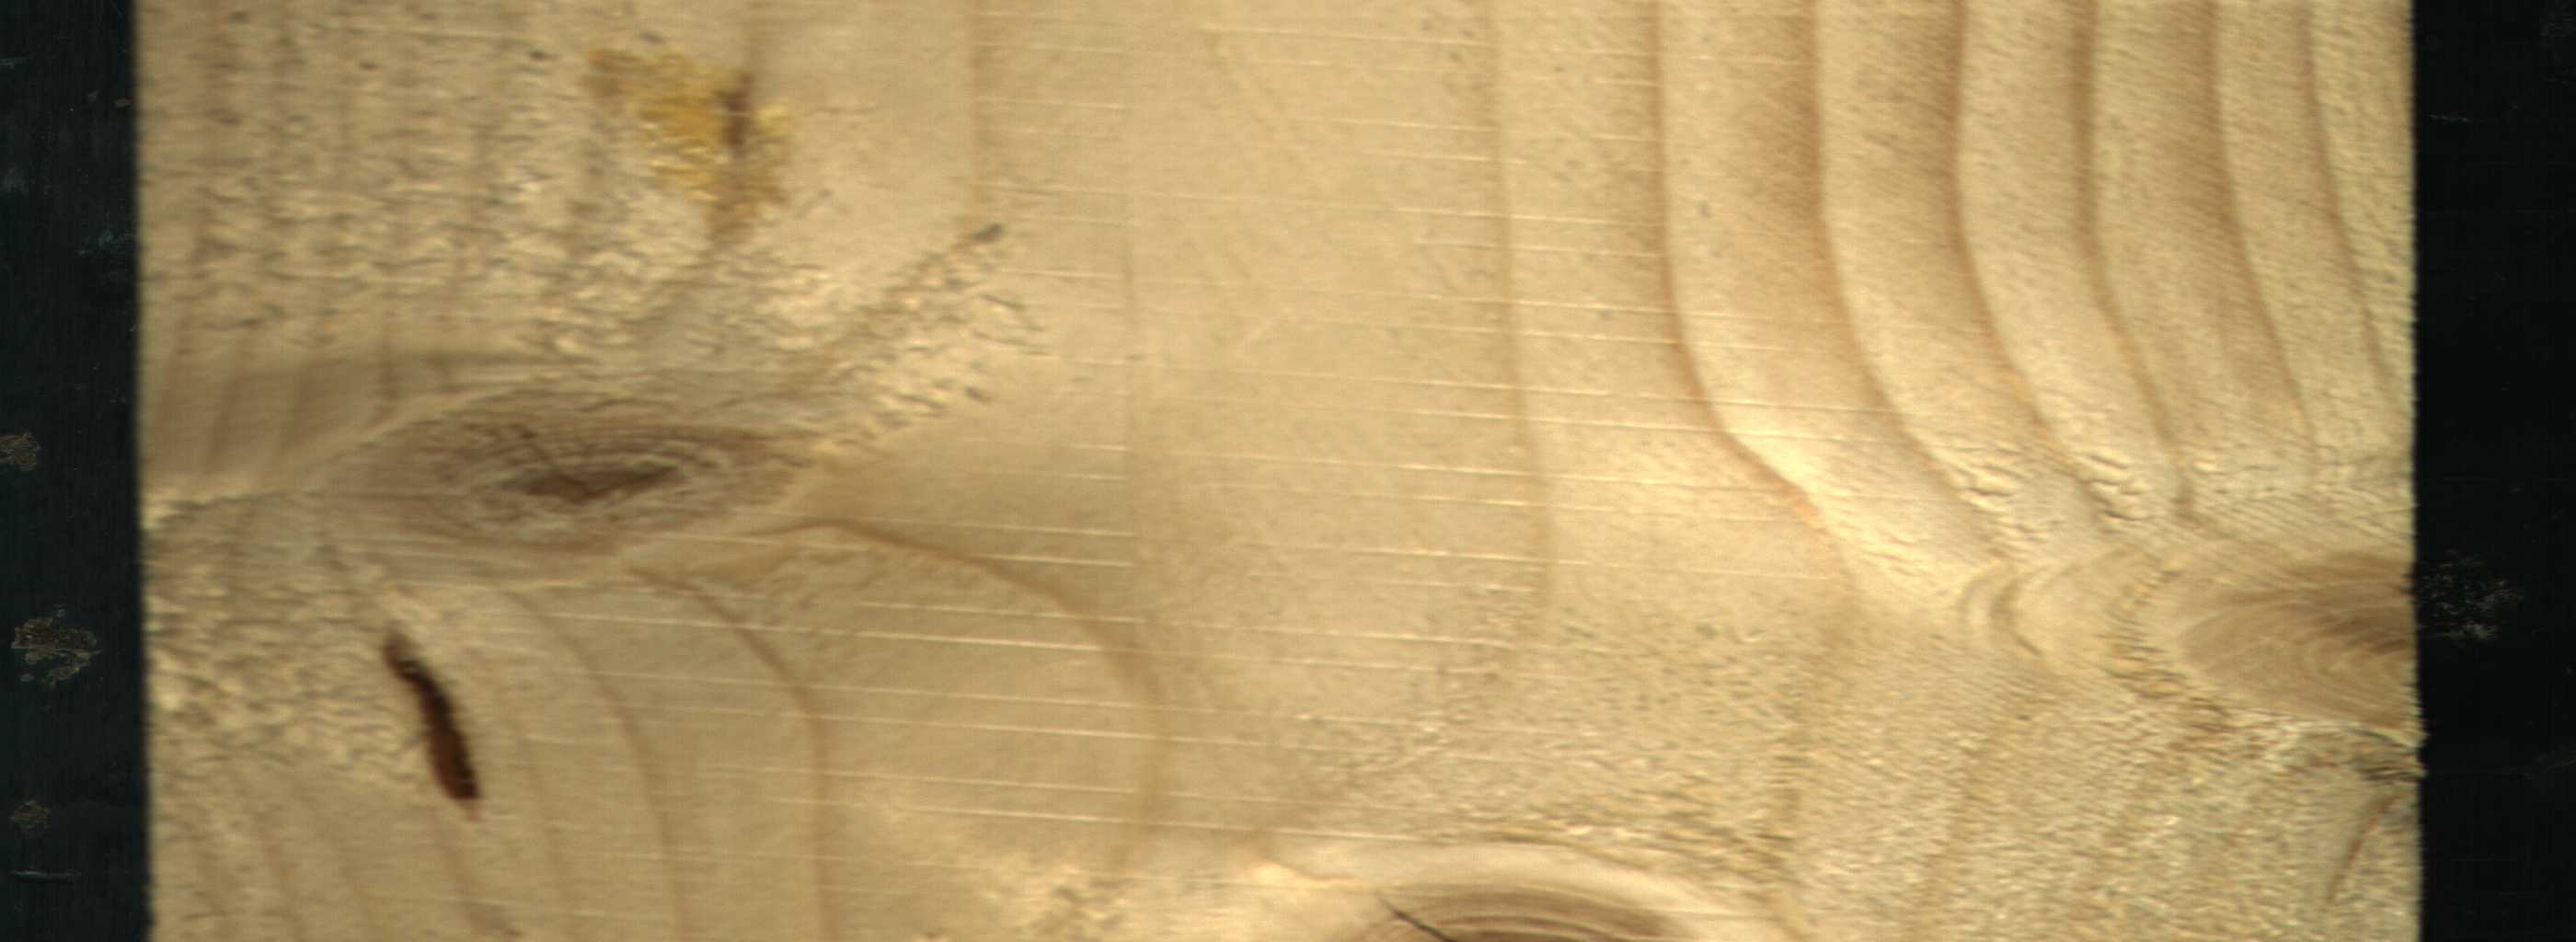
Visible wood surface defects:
Crack
knot_with_crack
Live_Knot
Live_Knot